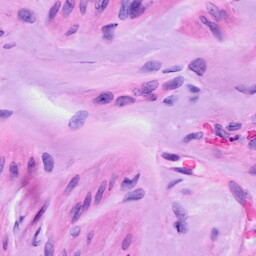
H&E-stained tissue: Ovarian